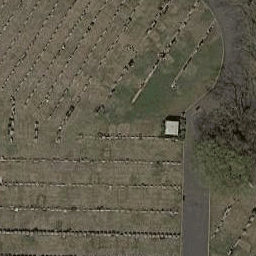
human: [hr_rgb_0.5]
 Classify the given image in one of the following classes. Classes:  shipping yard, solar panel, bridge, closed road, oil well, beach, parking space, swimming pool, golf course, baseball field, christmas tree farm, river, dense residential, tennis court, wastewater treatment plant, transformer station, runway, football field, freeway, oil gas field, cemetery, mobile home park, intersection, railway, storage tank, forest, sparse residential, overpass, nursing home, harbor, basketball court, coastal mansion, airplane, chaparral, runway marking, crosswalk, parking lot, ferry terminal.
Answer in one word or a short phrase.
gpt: cemetery